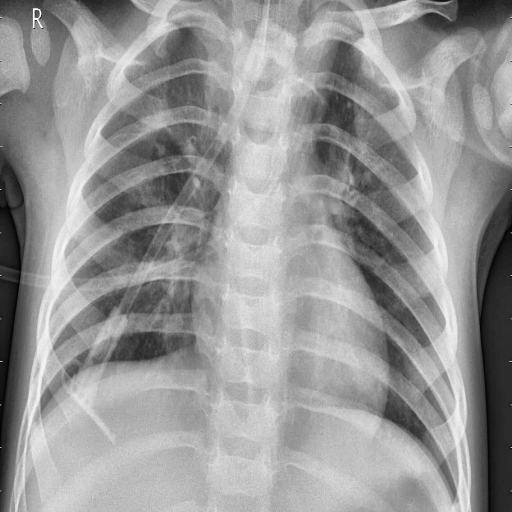
Finding: PNEUMONIA